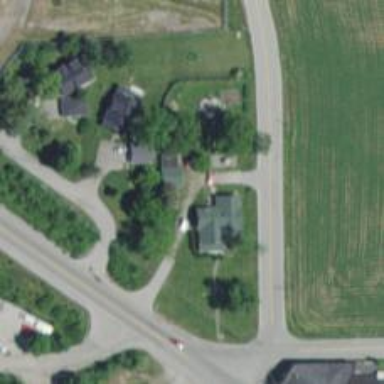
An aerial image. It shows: Residential driveway designated as service road.